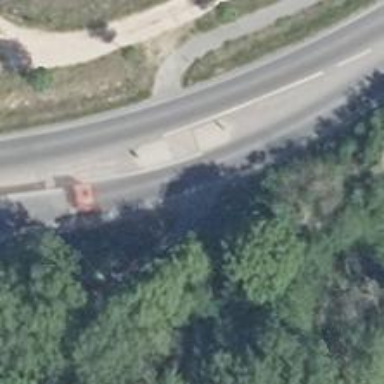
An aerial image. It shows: Unmarked road crossing.